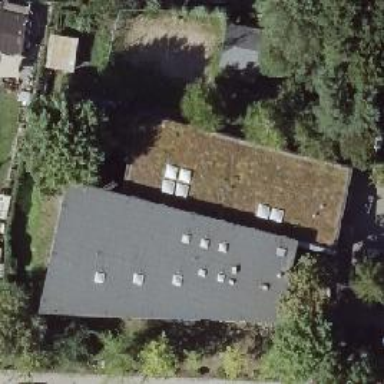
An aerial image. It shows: Community center.